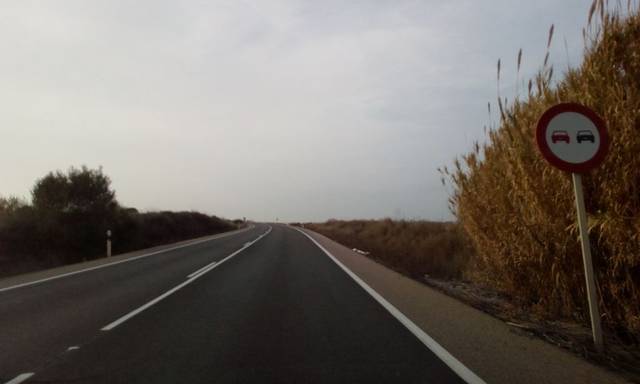
Region: Spain
Coordinates: 37.286, -6.595